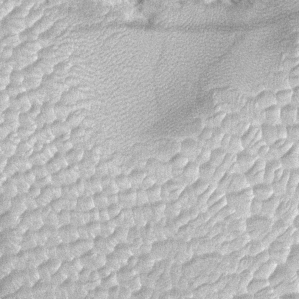
Label: frost